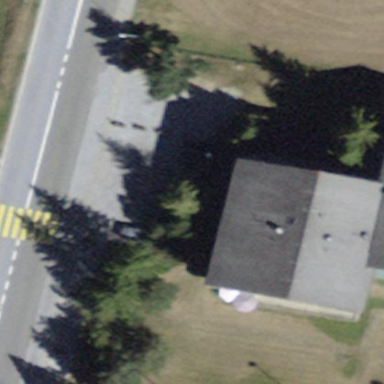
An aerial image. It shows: Part of building.